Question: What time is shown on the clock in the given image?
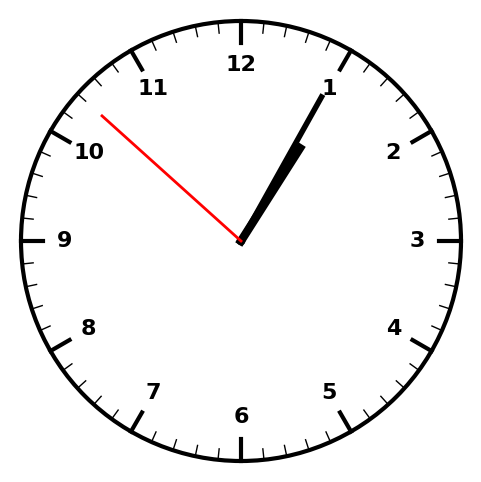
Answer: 01:04:52